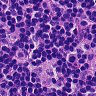
Metastatic tissue present: no